Question: I have a MVC 4 application which has a single home view. I have three link buttons and want to load three different forms dynamically based on the button click. I am using mvc partial views. So, if I click on button-1 it should load partialView-1 and should also send value-1 from the corresponding text box to partialView-1.
I am looking for mvc inbuilt approach rather than doing heavy javascript work.

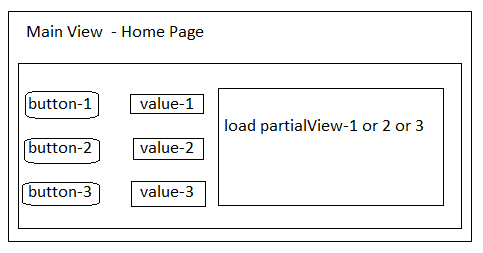
Answer: You can do this like <URL>.
Have different methods inside your controller returning 'PartialViewResult'
'''
[HttpGet]
public PartialViewResult GetPartialView1(int value)
{
return PartialView("_PartialView1"); //This view should exist in appropriate views folder.
}
'''
Your buttons on the left handside should be '@Ajax.ActionLink'
'''
@Ajax.ActionLink(
"Button1",
"GetPartialView1",
new {
value1 = 1},
new AjaxOptions
{
HttpMethod = "GET",
InsertionMode = InsertionMode.Replace,
UpdateTargetId = "righthandsidebox"
}
)
'''
The 'UpdateTargetId = "righthandsidebox"' that should be the id of the div on the right hand side. Contents of 'righthandsidebox' will be replace by the 'PartialView'